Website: lowes
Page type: newsletter-management
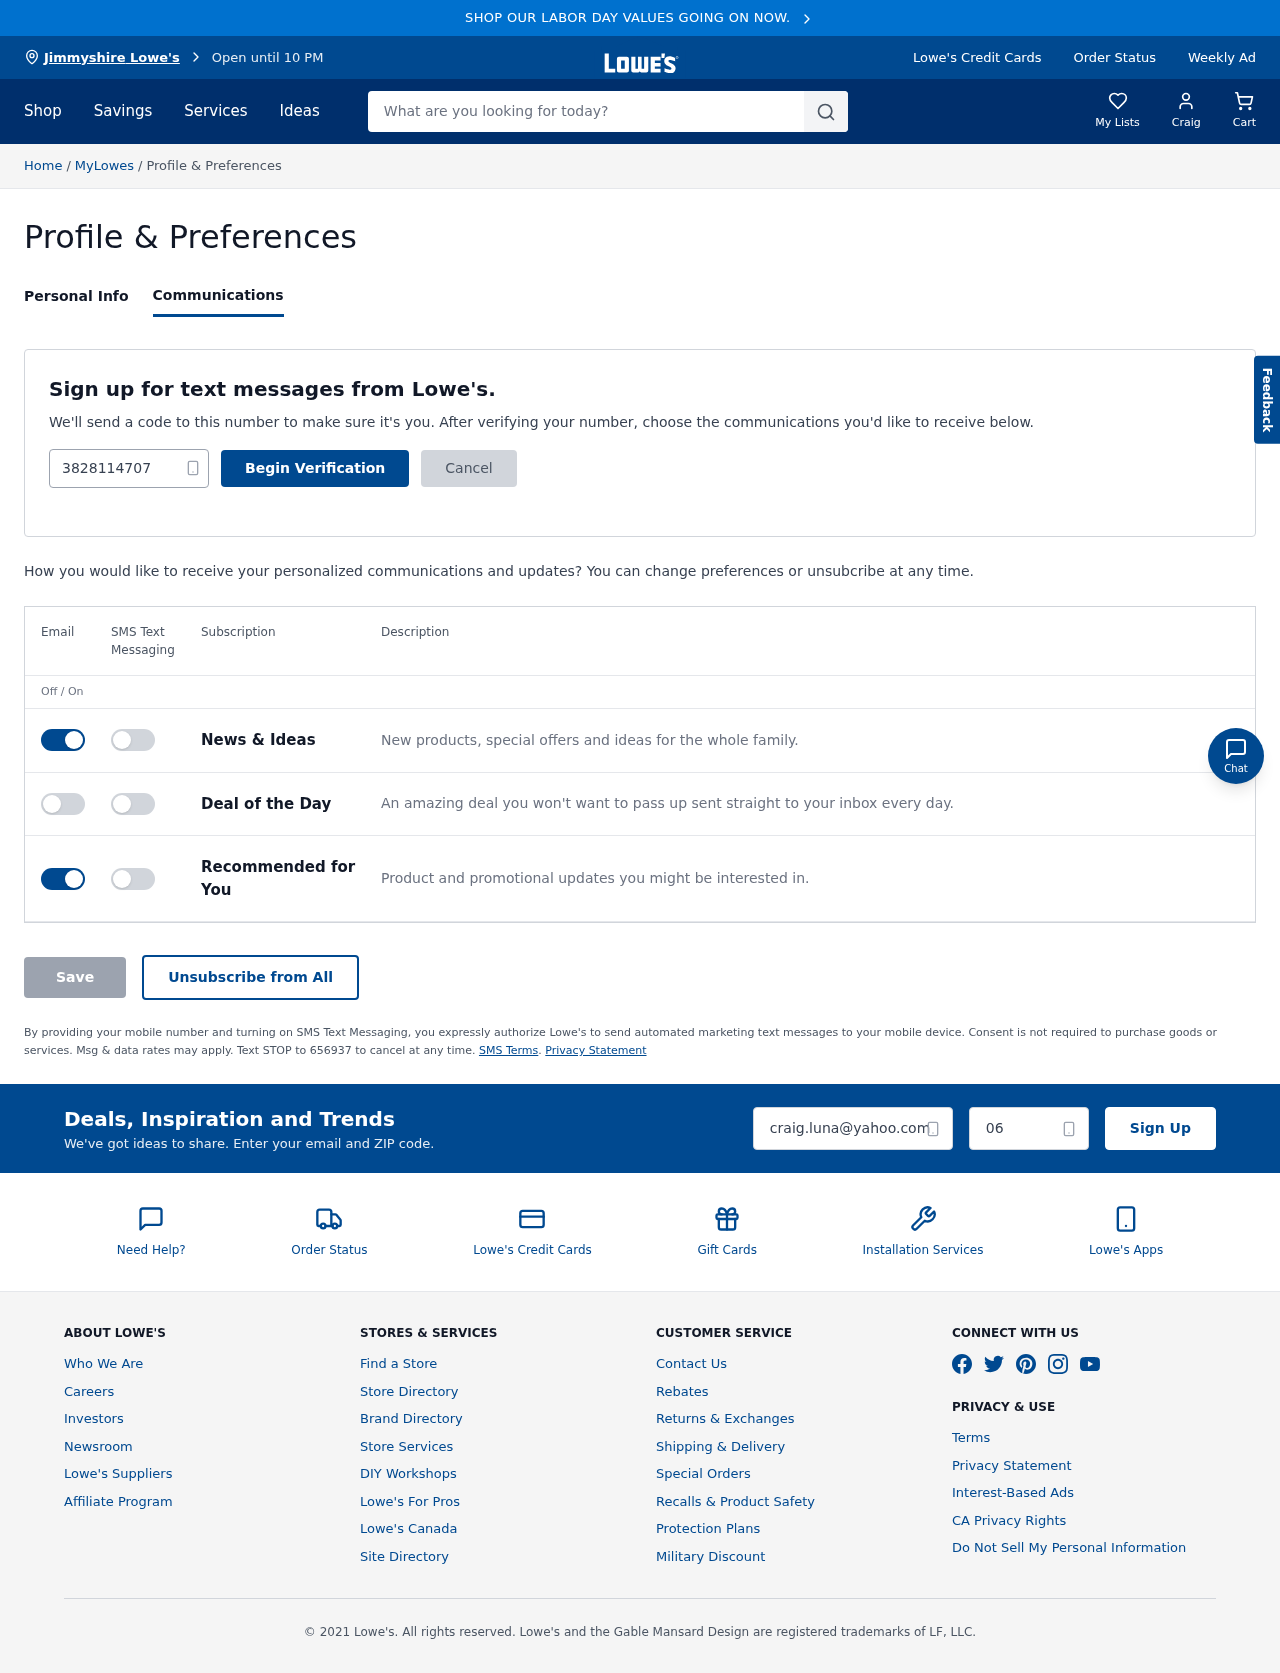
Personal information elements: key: PII_CITY
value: Jimmyshire Lowe's
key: PII_EMAIL
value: craig.luna@yahoo.com
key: PII_FIRSTNAME
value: Craig
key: PII_PHONE
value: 3828114707
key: PII_POSTCODE
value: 06433
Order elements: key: ORDER_NUM_ITEMS
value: Cart
Search elements: key: HEADER_SEARCH
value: What are you looking for today?